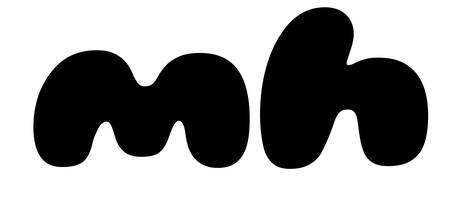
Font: Gluten_Black